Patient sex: M
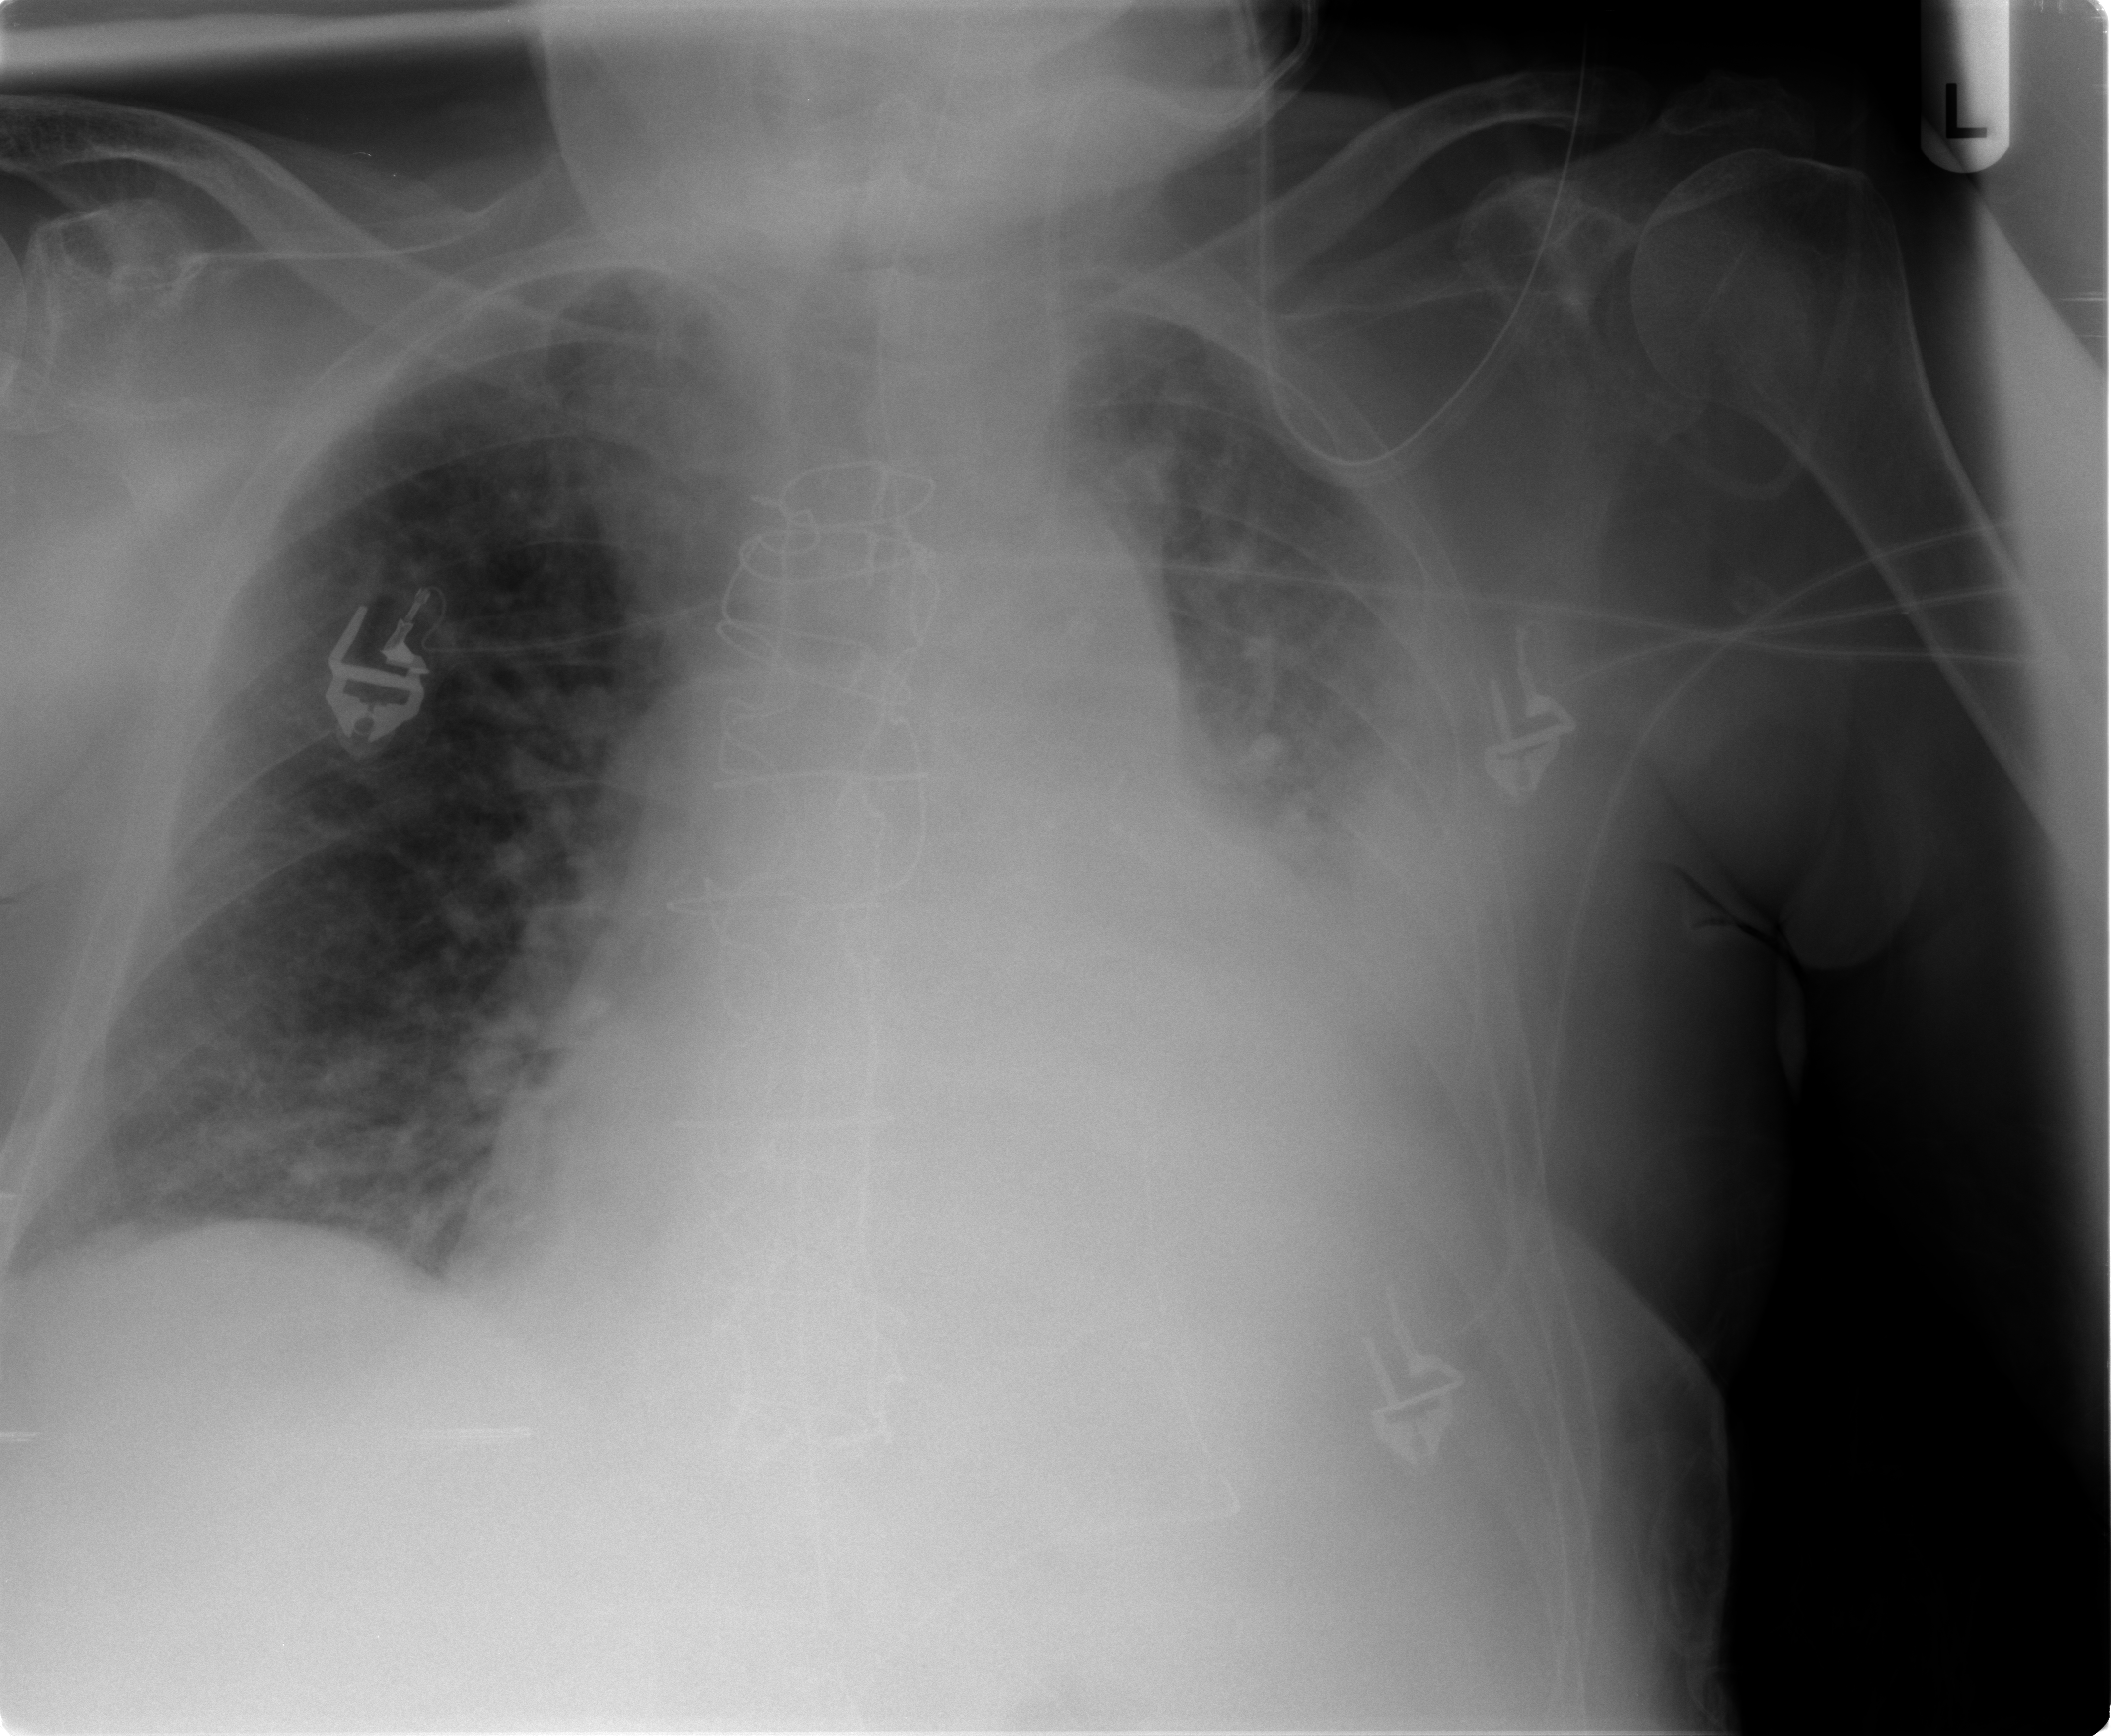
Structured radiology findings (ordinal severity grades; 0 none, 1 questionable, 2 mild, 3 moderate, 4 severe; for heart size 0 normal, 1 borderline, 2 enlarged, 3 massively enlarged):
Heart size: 3
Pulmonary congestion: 3
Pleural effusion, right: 0
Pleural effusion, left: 3
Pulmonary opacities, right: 0
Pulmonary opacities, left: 3
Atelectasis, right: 2
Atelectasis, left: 2